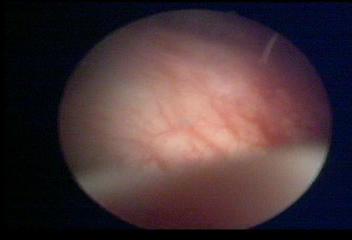
Modality: WLC
Class: Normal mucosa
Bladder cancer association: No